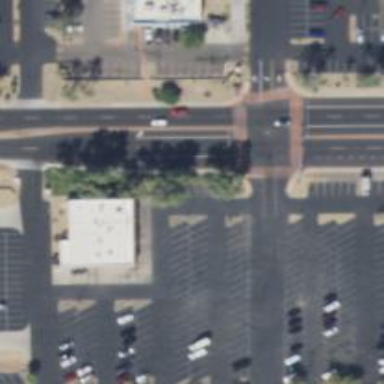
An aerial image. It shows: Solid stop line on the road marking.